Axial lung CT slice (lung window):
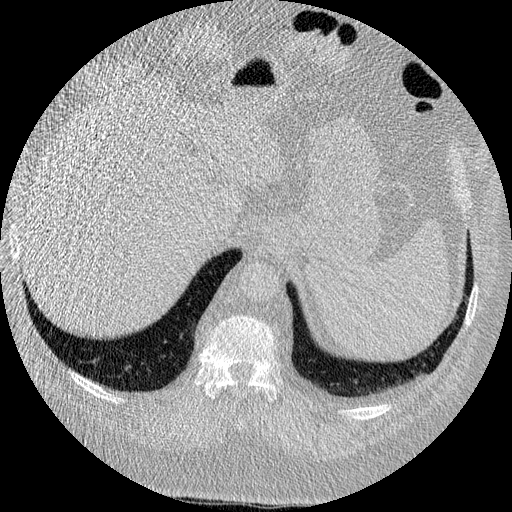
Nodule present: no